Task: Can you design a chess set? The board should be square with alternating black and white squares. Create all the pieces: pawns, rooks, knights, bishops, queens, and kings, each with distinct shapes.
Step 1236:
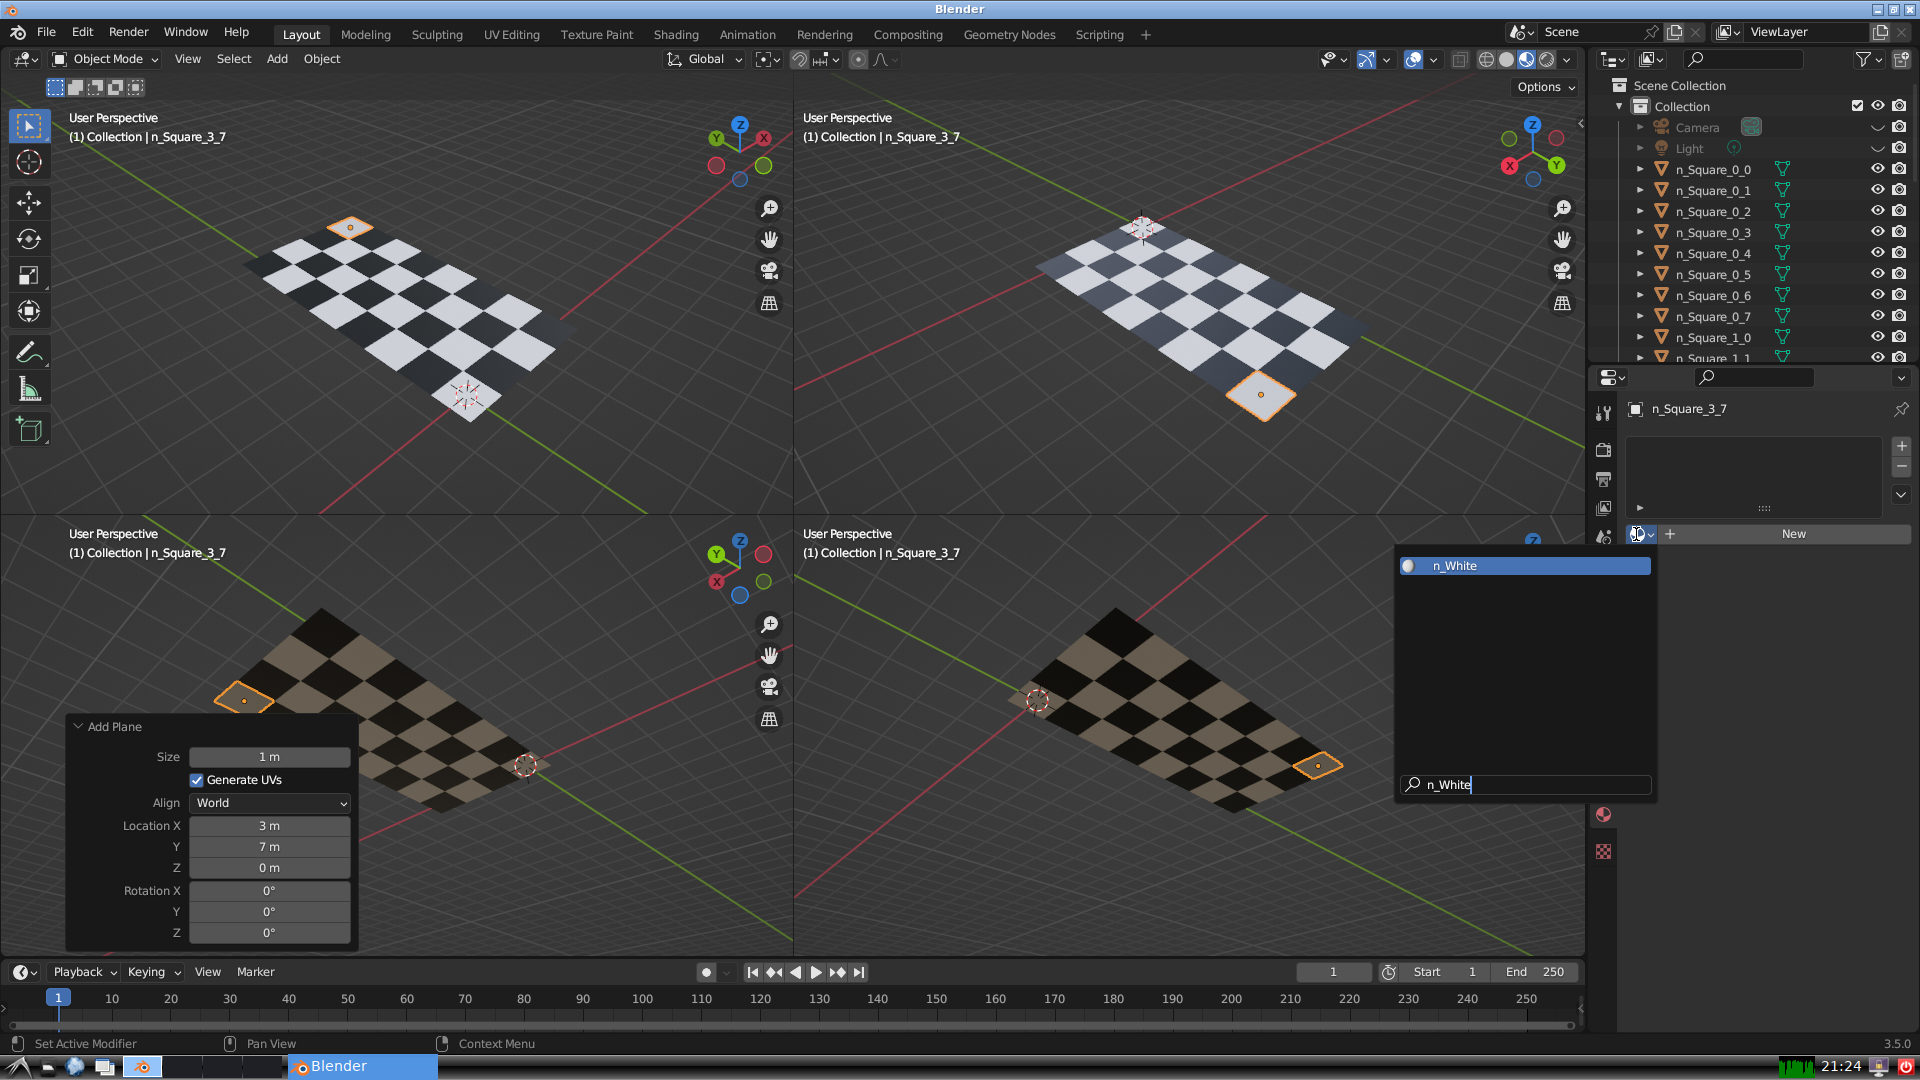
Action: {"key_press": ['Return']}